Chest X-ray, PA view. Patient: 52 years old, sex M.
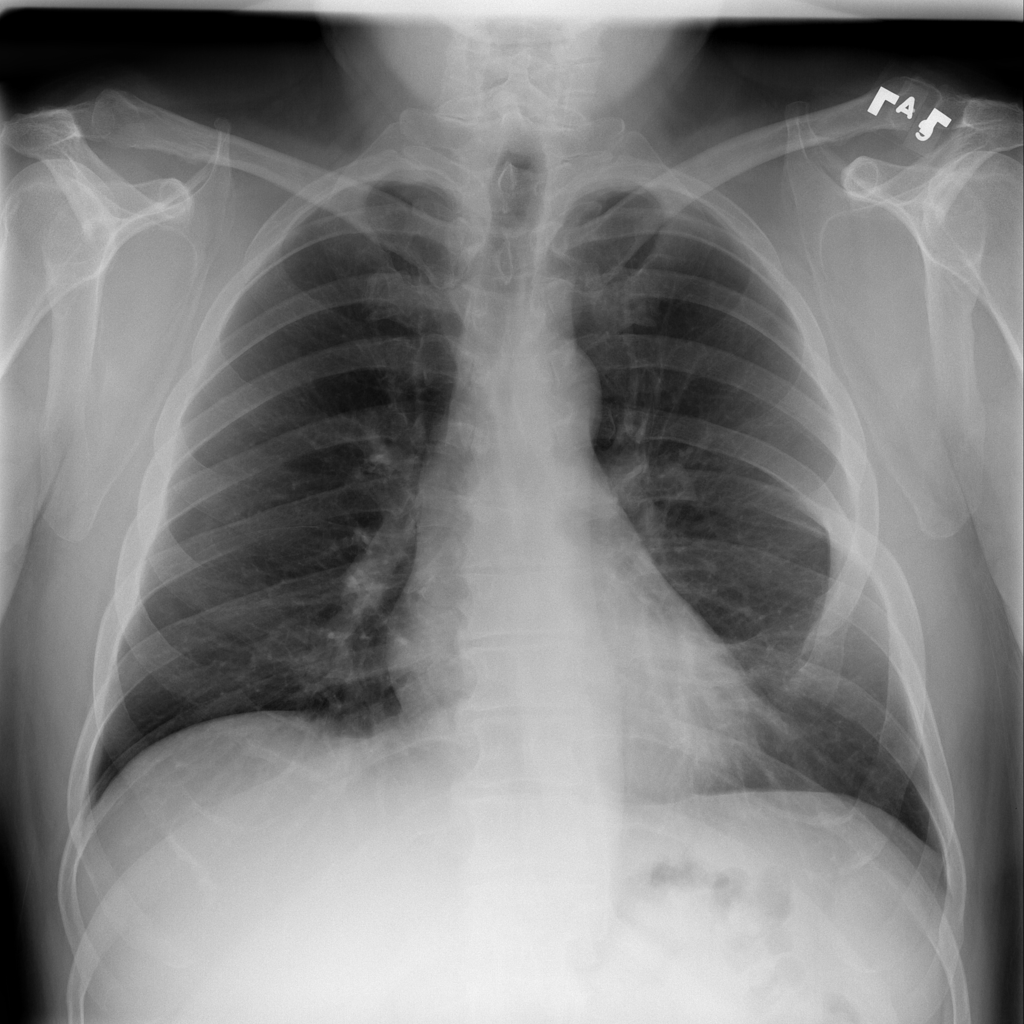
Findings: No Finding